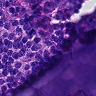
Metastatic tissue present: no